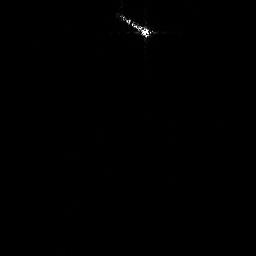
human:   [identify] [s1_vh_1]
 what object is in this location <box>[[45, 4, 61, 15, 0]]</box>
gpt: <ref>1 medium ship at the top</ref>